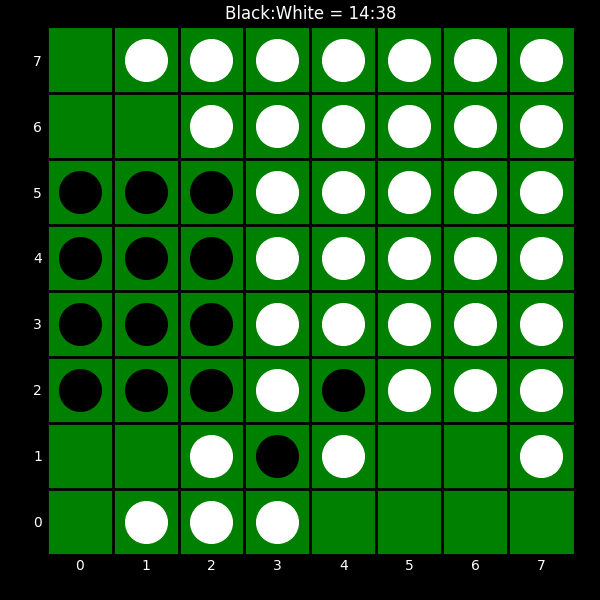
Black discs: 14
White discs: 38